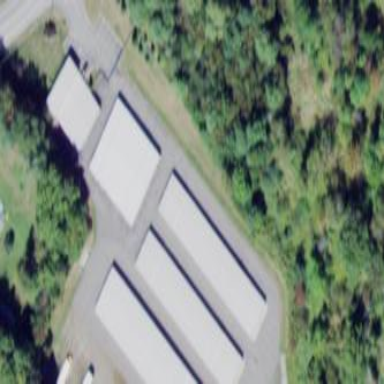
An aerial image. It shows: Storage rental shop.